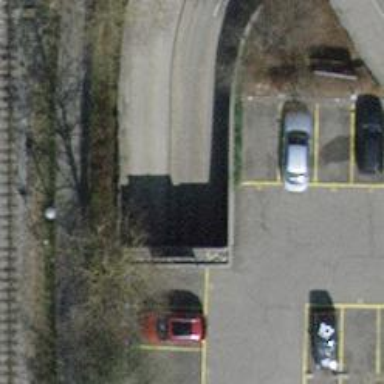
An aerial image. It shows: Parking entrance.